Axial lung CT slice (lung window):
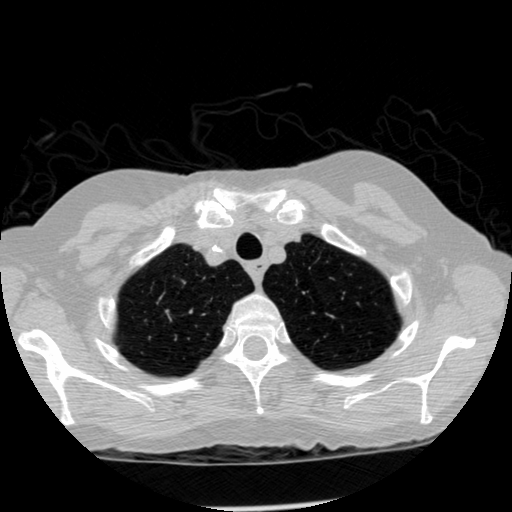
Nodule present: no